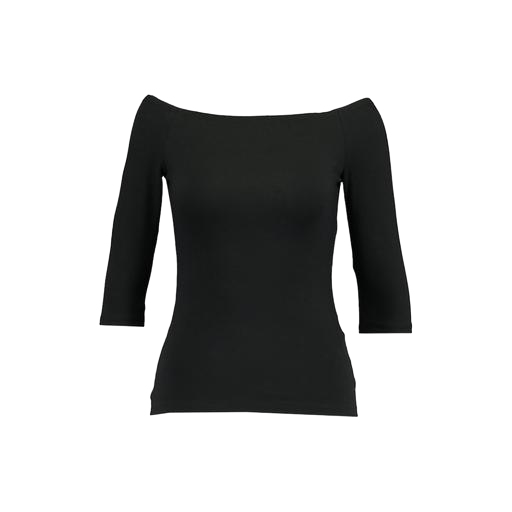
black three-quarter-sleeve top only macy, black boatneck top, black stretch boatneck tee, white background